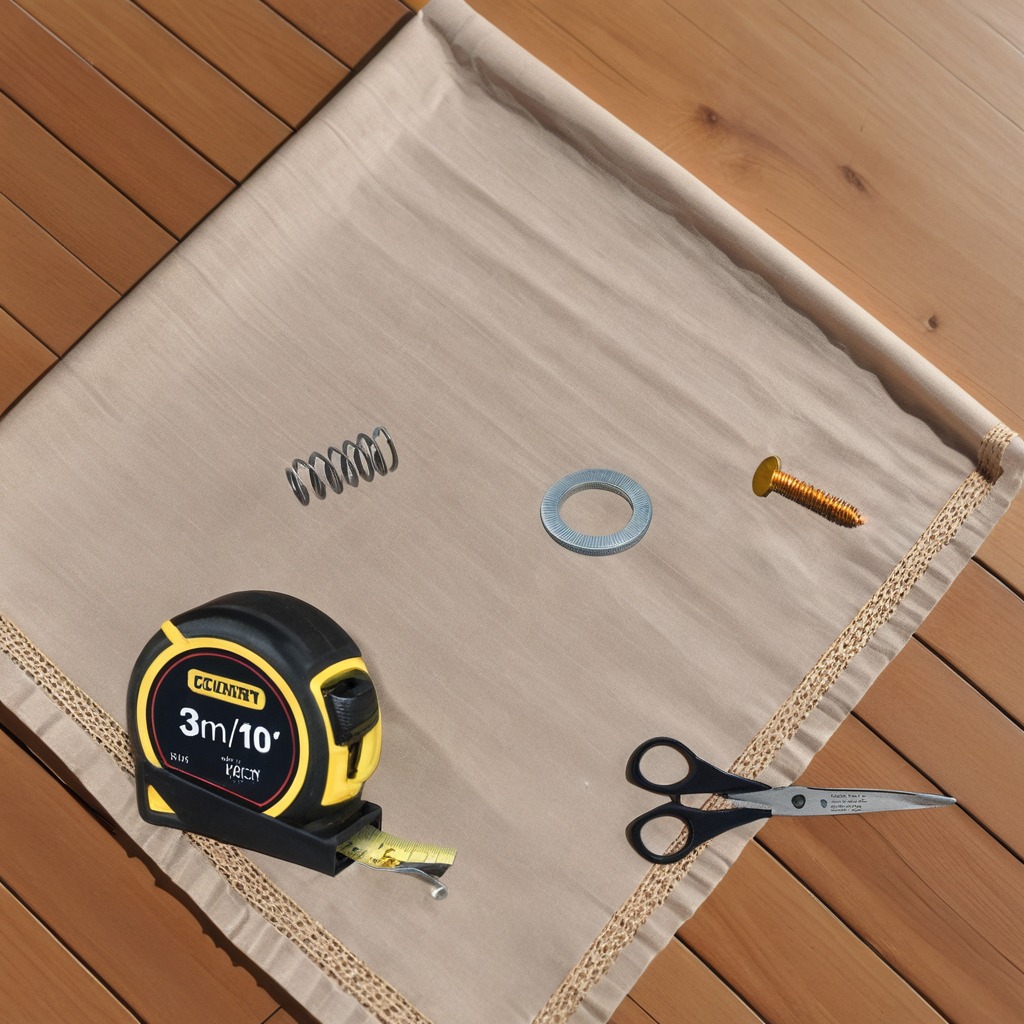
A flat metal washer, a measuring tape, a metal machine screw, a coiled metal spring, and a pair of scissors are lying on the wooden table in the outdoor workshop.